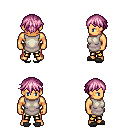
a pixel art fantasy rpg character, male body template, human, tanned skin, white tunic, gold greaves, pink short bangs hairstyle, gray slippers, four views (front, back, left, right), 2x2 character sprite sheet, small pixel art, hard edges, no anti-aliasing